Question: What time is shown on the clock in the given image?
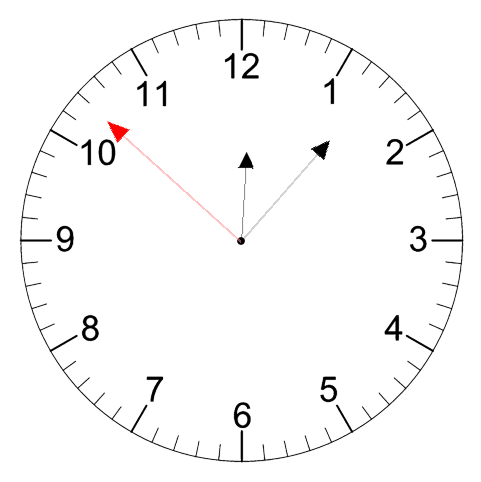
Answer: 12:06:52